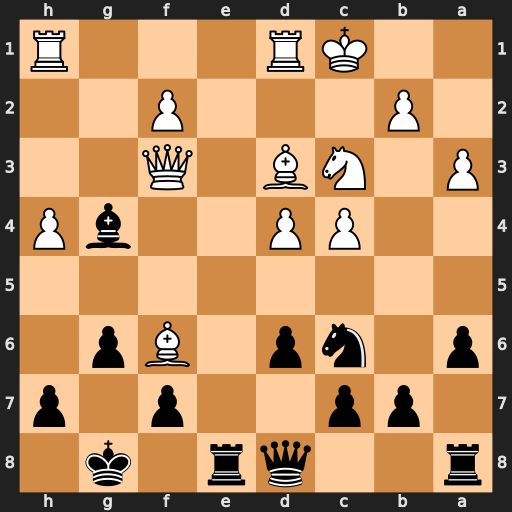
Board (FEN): r2qr1k1/1pp2p1p/p1np1Bp1/8/2PP2bP/P1NB1Q2/1P3P2/2KR3R
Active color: b
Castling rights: -
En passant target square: -
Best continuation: Bxf3